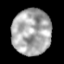
Tissue: lung
Cell type: T cells
Senescence score: 0.2177
Nuclear area (px): 1743
Mean DAPI intensity: 169.89